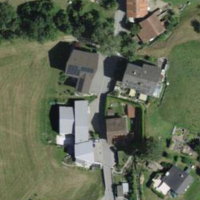
EUNIS habitat code: 55
Species observed at this site:
Datura stramonium